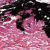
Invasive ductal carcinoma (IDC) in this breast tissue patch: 0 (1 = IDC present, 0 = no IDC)